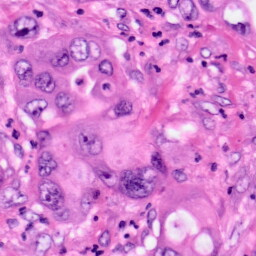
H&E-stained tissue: Pancreatic